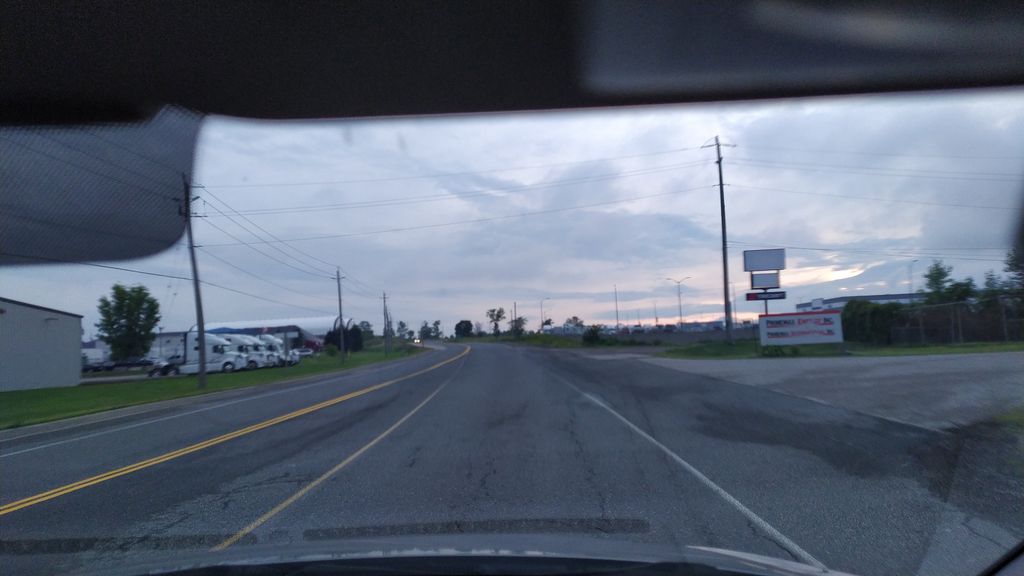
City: kitchener-waterloo